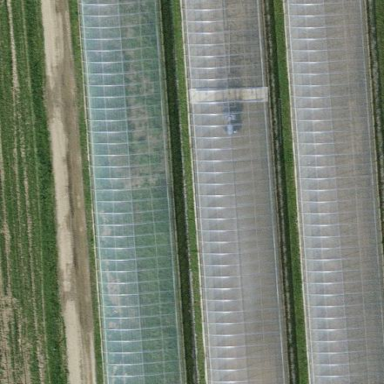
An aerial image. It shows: Greenhouse.